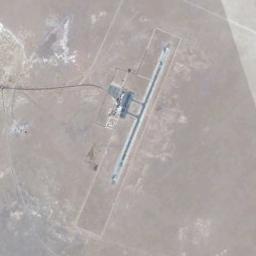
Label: airport